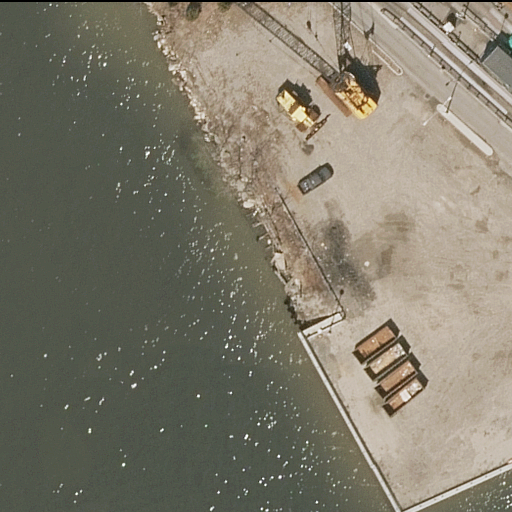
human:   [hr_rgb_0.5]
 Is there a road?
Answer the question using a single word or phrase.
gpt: yes

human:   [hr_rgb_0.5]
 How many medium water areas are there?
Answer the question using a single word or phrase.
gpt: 0

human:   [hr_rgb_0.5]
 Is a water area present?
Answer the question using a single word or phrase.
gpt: yes

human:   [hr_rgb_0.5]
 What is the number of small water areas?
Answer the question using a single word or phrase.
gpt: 0

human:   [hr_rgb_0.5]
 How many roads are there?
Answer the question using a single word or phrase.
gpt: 1

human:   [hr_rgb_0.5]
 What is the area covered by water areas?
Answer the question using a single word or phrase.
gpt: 5605m2

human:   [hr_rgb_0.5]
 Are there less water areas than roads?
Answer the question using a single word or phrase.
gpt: no

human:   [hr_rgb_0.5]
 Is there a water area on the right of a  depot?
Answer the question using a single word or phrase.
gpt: no

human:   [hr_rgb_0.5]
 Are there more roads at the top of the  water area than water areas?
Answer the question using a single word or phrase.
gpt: no

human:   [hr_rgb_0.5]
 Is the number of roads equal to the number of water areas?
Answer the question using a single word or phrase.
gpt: yes

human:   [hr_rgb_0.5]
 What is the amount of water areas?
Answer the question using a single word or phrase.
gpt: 1

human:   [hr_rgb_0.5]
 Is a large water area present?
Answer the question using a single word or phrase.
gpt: yes

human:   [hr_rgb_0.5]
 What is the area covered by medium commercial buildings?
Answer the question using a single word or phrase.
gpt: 0m2

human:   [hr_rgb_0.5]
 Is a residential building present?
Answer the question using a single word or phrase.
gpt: no

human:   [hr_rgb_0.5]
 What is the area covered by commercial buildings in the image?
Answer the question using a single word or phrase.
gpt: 0m2

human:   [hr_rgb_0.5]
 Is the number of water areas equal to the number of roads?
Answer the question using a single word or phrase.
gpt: yes

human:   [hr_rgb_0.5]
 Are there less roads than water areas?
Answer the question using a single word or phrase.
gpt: no

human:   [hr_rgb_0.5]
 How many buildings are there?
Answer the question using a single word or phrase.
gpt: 0

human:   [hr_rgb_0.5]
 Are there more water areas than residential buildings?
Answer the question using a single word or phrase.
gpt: yes

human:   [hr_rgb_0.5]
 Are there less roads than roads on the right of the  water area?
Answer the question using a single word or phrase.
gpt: no

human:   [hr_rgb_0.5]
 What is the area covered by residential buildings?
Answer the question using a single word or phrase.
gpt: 0m2

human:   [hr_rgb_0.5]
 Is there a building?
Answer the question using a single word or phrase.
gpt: no

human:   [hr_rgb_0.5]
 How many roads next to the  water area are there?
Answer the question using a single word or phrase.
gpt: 1

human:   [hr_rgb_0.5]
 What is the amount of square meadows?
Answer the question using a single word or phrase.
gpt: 0

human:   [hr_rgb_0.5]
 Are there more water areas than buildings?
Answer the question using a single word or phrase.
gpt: yes

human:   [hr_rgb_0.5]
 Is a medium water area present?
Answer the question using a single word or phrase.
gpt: no

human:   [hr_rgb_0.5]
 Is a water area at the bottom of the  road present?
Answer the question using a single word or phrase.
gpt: no

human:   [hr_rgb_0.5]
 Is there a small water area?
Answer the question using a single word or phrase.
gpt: no

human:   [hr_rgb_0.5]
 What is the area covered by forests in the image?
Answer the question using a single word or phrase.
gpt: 0m2

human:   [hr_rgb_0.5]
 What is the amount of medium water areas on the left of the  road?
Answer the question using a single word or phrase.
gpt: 0

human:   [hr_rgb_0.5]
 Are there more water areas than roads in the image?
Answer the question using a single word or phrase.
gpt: no

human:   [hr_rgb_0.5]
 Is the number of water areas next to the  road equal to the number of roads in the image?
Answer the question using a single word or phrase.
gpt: yes

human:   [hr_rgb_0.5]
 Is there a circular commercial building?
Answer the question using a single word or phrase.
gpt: no

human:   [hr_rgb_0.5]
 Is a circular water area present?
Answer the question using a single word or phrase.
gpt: no

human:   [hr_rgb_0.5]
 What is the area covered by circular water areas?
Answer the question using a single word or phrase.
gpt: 0m2

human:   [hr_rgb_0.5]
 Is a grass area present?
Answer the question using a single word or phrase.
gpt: no

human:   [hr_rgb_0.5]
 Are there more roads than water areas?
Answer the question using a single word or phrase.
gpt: no

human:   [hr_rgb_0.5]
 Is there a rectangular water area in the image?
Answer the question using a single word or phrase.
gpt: no

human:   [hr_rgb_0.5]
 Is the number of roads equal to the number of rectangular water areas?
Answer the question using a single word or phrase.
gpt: no

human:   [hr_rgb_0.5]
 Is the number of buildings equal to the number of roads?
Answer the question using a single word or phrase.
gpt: no

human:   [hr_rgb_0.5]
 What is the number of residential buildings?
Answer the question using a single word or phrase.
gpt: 0

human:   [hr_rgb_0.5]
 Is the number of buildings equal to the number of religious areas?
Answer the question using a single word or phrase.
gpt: yes

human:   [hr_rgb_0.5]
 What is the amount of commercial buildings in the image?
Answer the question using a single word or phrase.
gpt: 0

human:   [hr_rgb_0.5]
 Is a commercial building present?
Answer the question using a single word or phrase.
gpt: no

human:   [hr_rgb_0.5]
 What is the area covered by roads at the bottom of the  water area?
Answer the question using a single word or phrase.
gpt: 0m2

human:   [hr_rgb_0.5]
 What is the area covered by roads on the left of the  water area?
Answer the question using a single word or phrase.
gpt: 0m2

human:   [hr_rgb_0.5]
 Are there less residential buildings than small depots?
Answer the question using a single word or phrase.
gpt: no

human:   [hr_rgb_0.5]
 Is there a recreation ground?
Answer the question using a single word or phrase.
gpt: no

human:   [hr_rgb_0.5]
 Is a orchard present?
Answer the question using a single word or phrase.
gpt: no

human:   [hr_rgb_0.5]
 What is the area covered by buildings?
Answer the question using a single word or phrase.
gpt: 0m2

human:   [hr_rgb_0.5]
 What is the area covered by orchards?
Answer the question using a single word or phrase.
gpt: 0m2

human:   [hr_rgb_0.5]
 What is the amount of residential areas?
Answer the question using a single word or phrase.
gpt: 0

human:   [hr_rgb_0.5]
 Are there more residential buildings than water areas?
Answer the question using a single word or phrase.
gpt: no

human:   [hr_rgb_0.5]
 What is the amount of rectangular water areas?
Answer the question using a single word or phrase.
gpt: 0

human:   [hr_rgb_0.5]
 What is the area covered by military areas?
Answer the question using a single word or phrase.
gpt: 0m2

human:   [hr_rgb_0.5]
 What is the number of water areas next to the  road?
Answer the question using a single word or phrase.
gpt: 1

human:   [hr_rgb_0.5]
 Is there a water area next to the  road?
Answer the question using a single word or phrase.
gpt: yes

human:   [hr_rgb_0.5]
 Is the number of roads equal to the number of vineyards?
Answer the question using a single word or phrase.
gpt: no

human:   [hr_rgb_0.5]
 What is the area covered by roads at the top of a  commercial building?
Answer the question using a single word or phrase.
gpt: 0m2

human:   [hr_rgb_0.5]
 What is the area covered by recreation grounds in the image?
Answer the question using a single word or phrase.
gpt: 0m2

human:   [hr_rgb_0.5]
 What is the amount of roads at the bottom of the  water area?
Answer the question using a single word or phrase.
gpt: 0

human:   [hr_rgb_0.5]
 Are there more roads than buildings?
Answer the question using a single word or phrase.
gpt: yes

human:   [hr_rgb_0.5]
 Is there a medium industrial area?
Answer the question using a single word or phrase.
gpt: no

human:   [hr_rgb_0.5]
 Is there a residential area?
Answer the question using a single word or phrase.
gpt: no